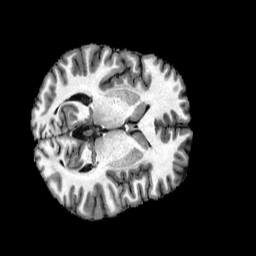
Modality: T1w
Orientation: axial
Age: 36
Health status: healthy
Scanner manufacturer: philips
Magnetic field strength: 3 T
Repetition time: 0.007859 s
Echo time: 0.003608 s